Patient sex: F
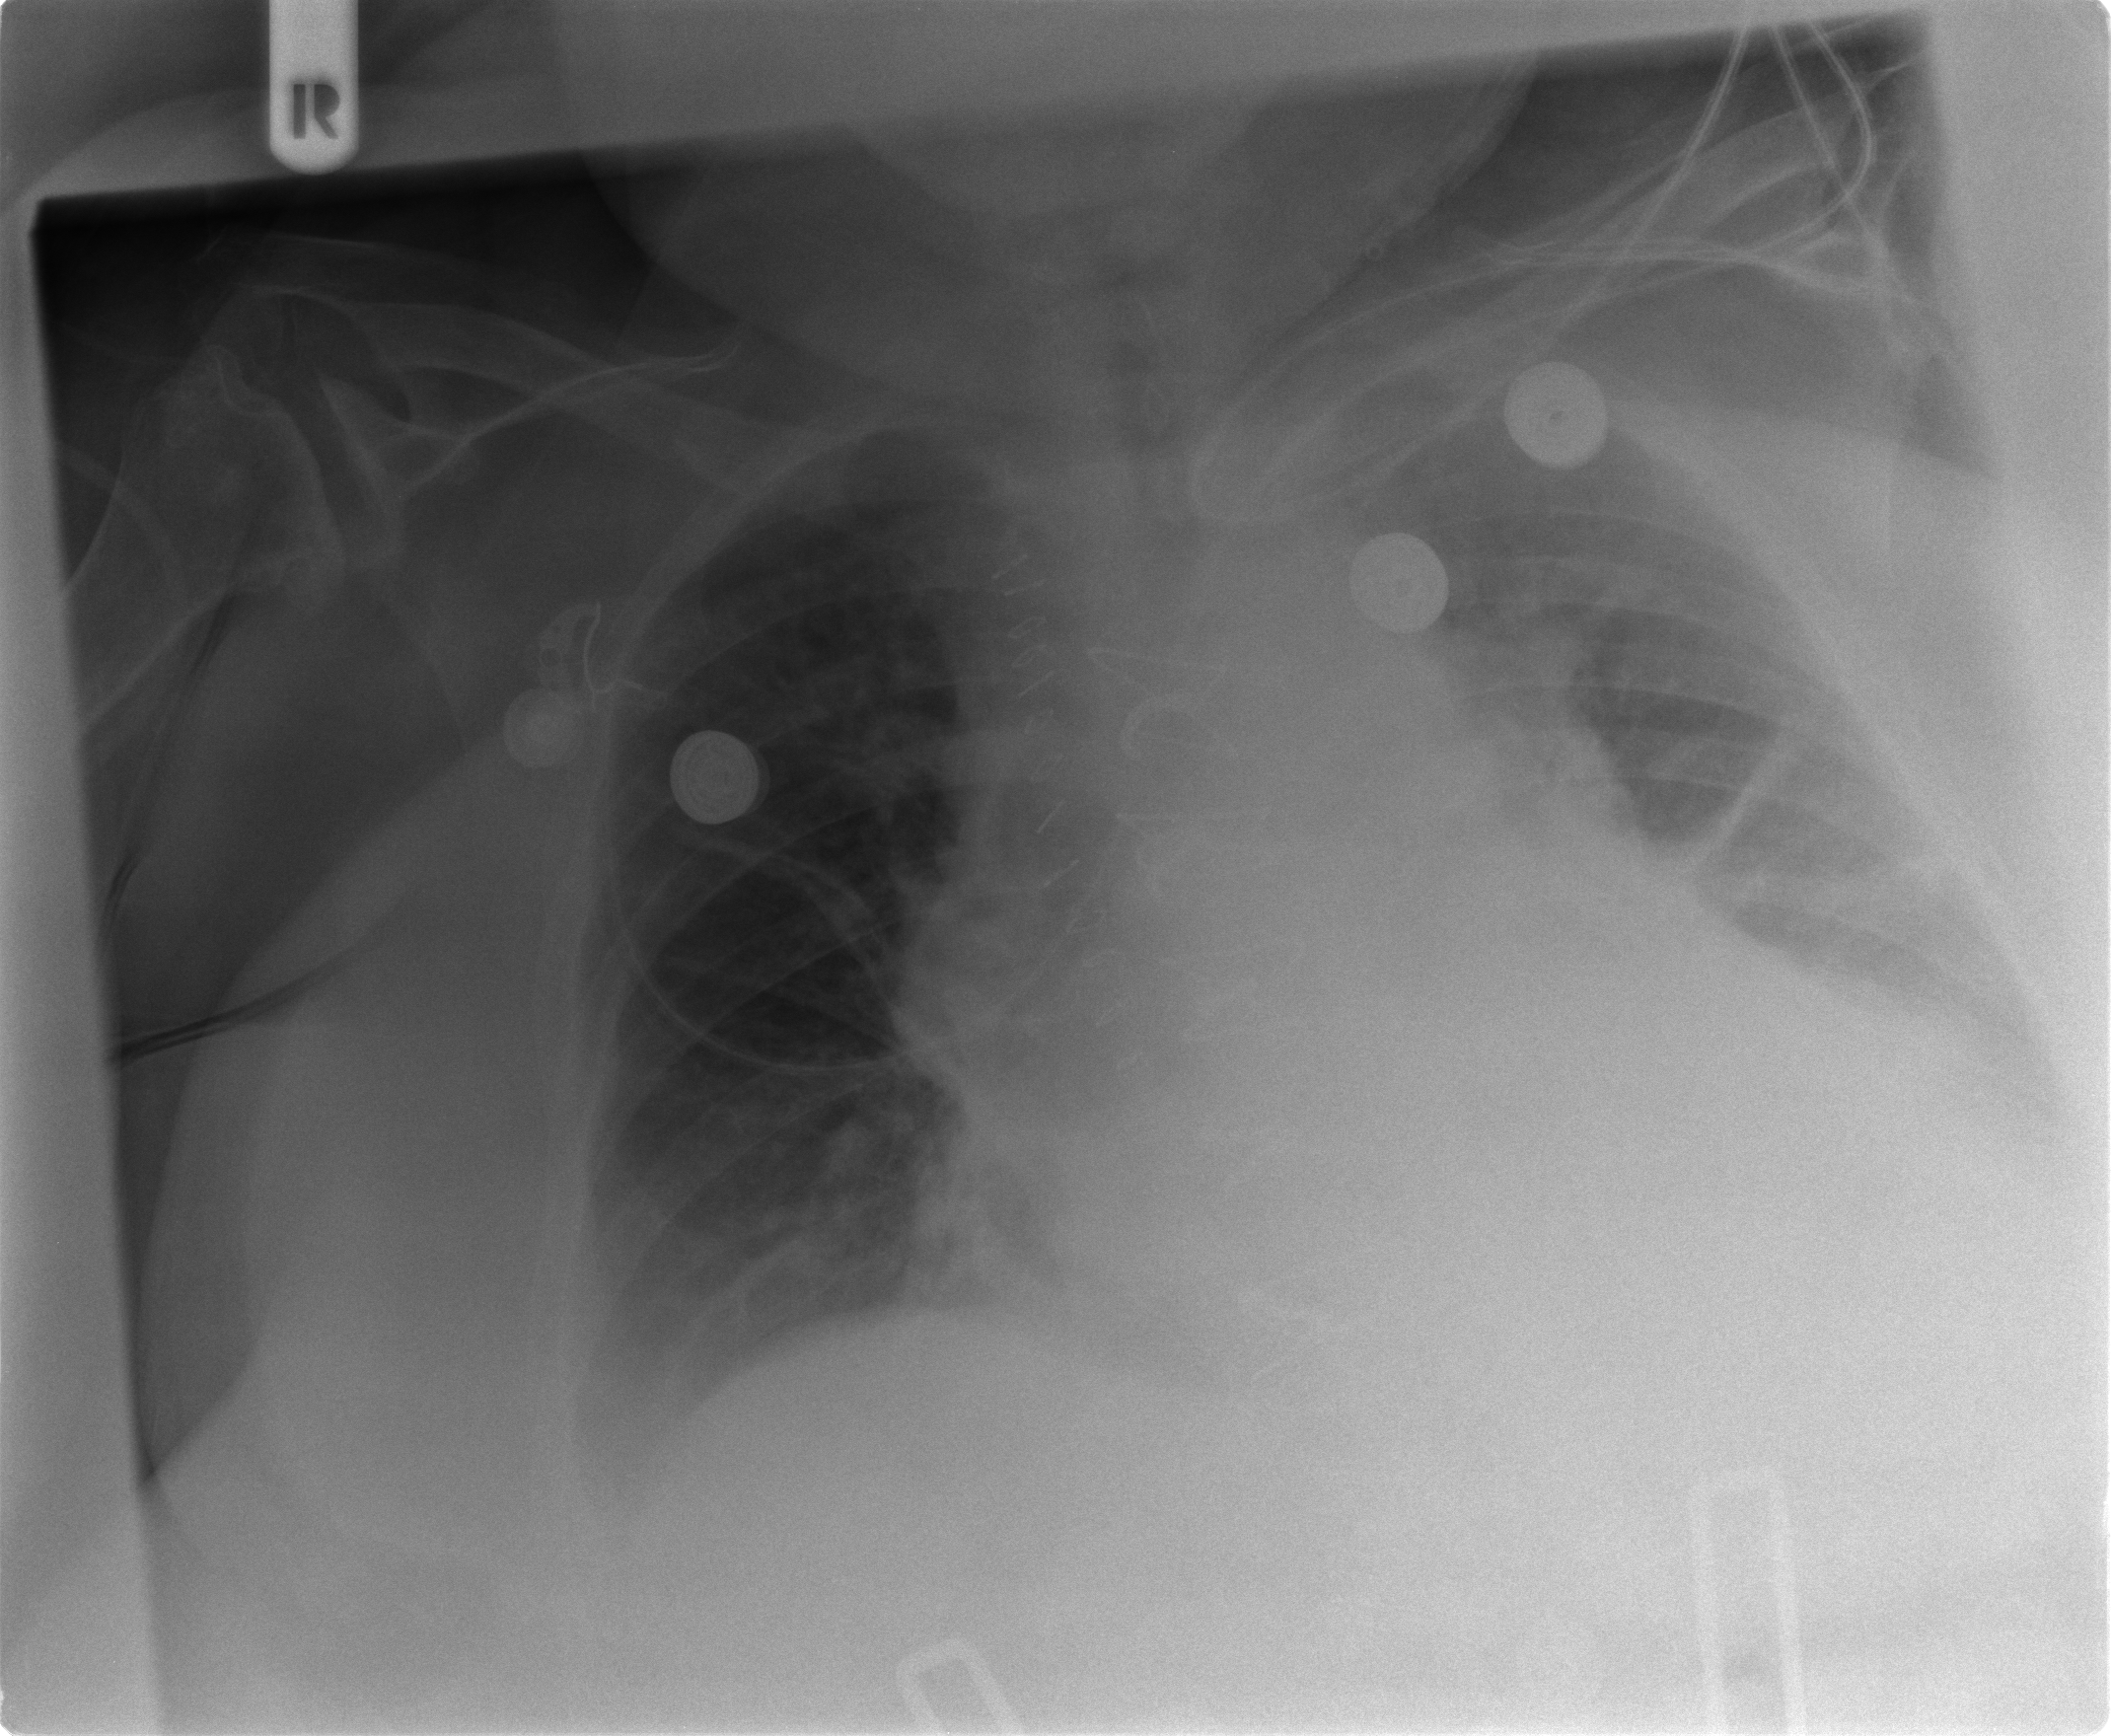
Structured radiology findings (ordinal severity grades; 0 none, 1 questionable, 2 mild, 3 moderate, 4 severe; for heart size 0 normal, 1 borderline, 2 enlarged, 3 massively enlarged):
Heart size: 2
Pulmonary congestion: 2
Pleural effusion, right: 2
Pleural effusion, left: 2
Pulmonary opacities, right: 0
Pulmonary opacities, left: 0
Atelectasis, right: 2
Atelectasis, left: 3